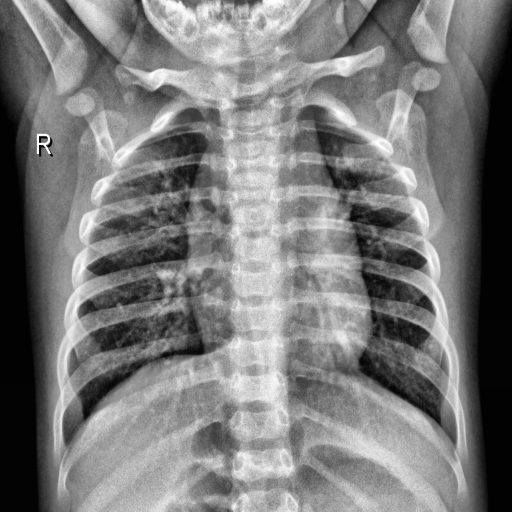
Finding: NORMAL